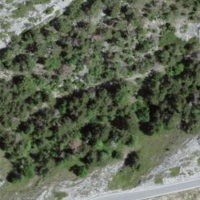
EUNIS habitat code: 45
Species observed at this site:
Parus major
Dryocopus martius
Pica pica
Turdus viscivorus
Pyrrhocorax pyrrhocorax
Corvus corax
Cephalanthera longifolia
Carduelis carduelis
Turdus merula